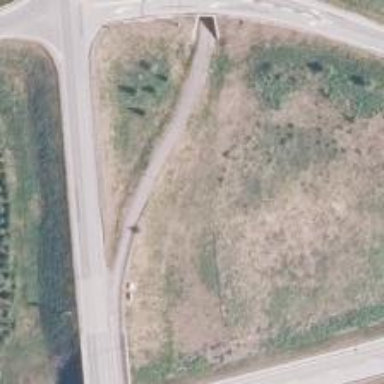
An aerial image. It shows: Cycleway.